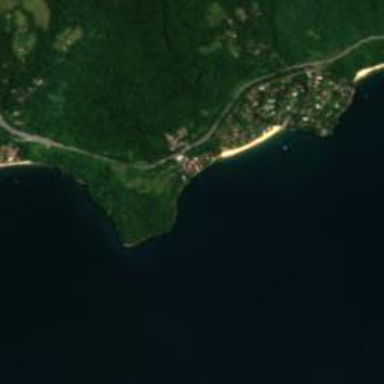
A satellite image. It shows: Picturesque coastline scene.